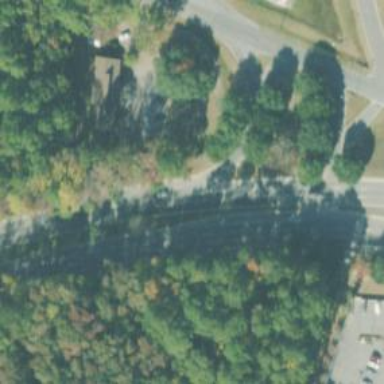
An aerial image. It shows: Trunk link highway.